Field crop: tomato
Growth stage: 1
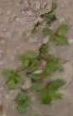
Species: portulaca